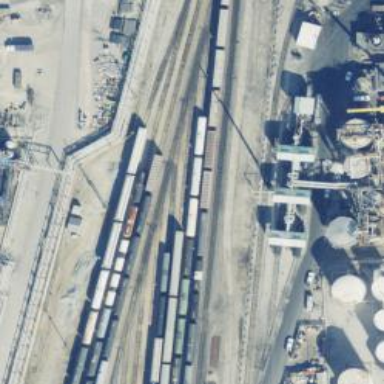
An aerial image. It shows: Railway yard in service.